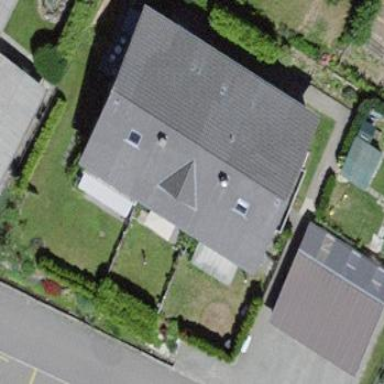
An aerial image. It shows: Building with gabled roof oriented across its structure.